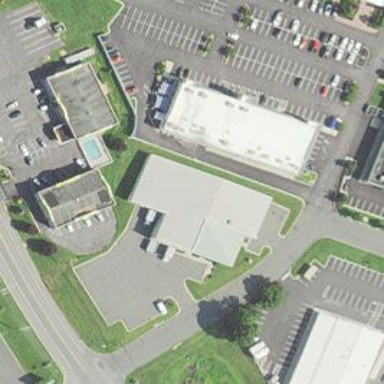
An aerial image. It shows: Trading shop located within building.